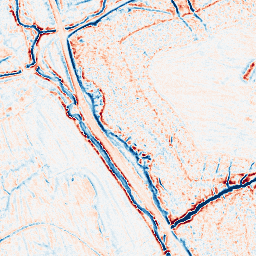
Category: edge_preserving
Decomposition family: bilateral
Decomposition parameters: d: 9
sigma_color: 50
sigma_space: 50
Upsampling method: quintic
Upsampling parameters: scale: 4
Upsampling scale: 4